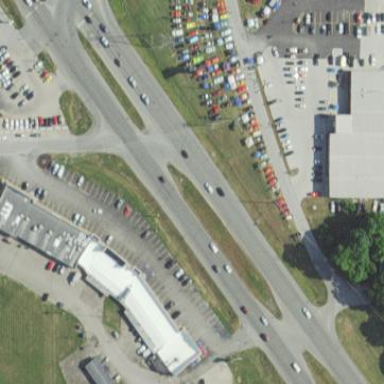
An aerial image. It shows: Retail area.